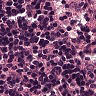
Metastatic tissue present: no